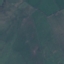
Label: Pasture